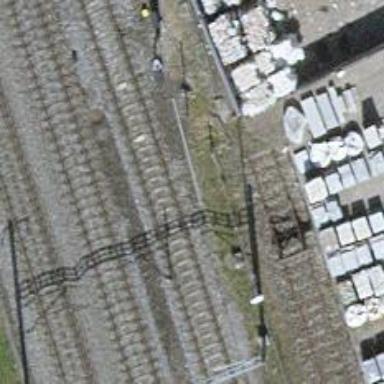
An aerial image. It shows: Railway buffer stop.